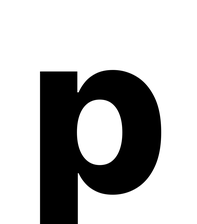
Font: Inter_ExtraBold